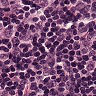
Metastatic tissue present: yes